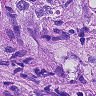
Metastatic tissue present: yes